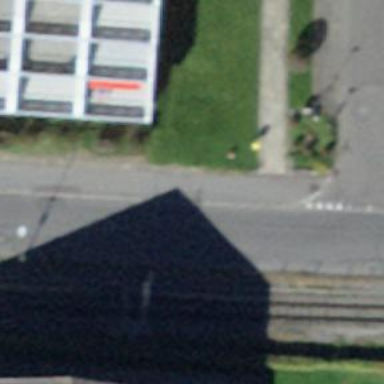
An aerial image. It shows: Post box is visible.